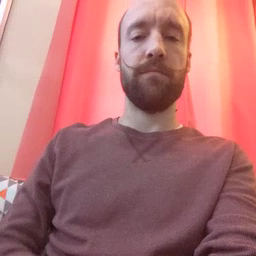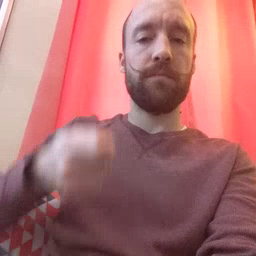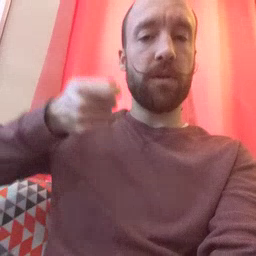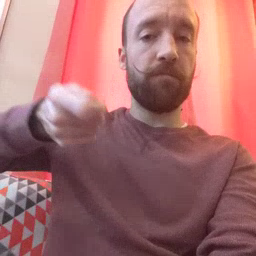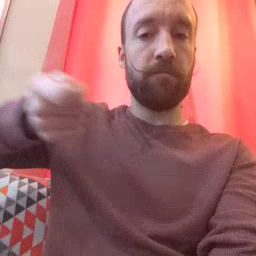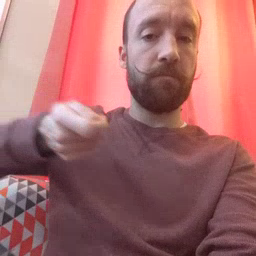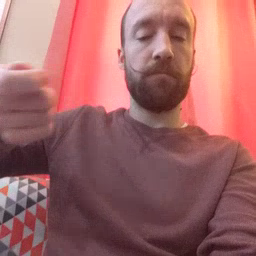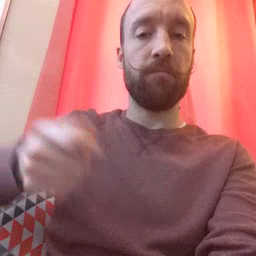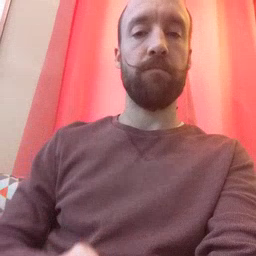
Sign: vacuum